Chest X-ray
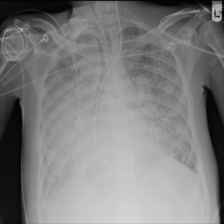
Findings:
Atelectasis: negative
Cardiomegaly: negative
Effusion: negative
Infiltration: positive
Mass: negative
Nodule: negative
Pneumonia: negative
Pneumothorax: negative
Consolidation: positive
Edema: negative
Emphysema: negative
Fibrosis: negative
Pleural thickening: negative
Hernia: negative